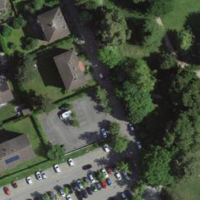
EUNIS habitat code: 54
Species observed at this site:
Corvus corone
Cyanistes caeruleus
Lophophanes cristatus
Sturnus vulgaris
Chloris chloris
Corvus frugilegus
Fringilla coelebs
Regulus ignicapilla
Passer domesticus
Sylvia atricapilla
Carduelis carduelis
Turdus merula
Columba palumbus
Phalacrocorax carbo
Phylloscopus collybita
Larus michahellis
Geranium robertianum
Parus major
Erithacus rubecula
Pica pica
Coccothraustes coccothraustes
Corvus corax